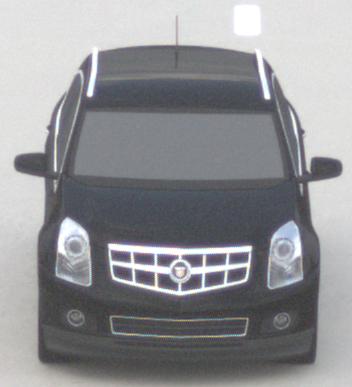
Make: Cadillac
Model: SRX 3.0 V6
Detailed model: SRX (II)
Model produced from: 2010/12
Model produced until: 2012/01
Doors: 5
Color: black
Road condition: dry road
Daytime: midday
Contrast: low contrast